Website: walmart
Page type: newsletter-management
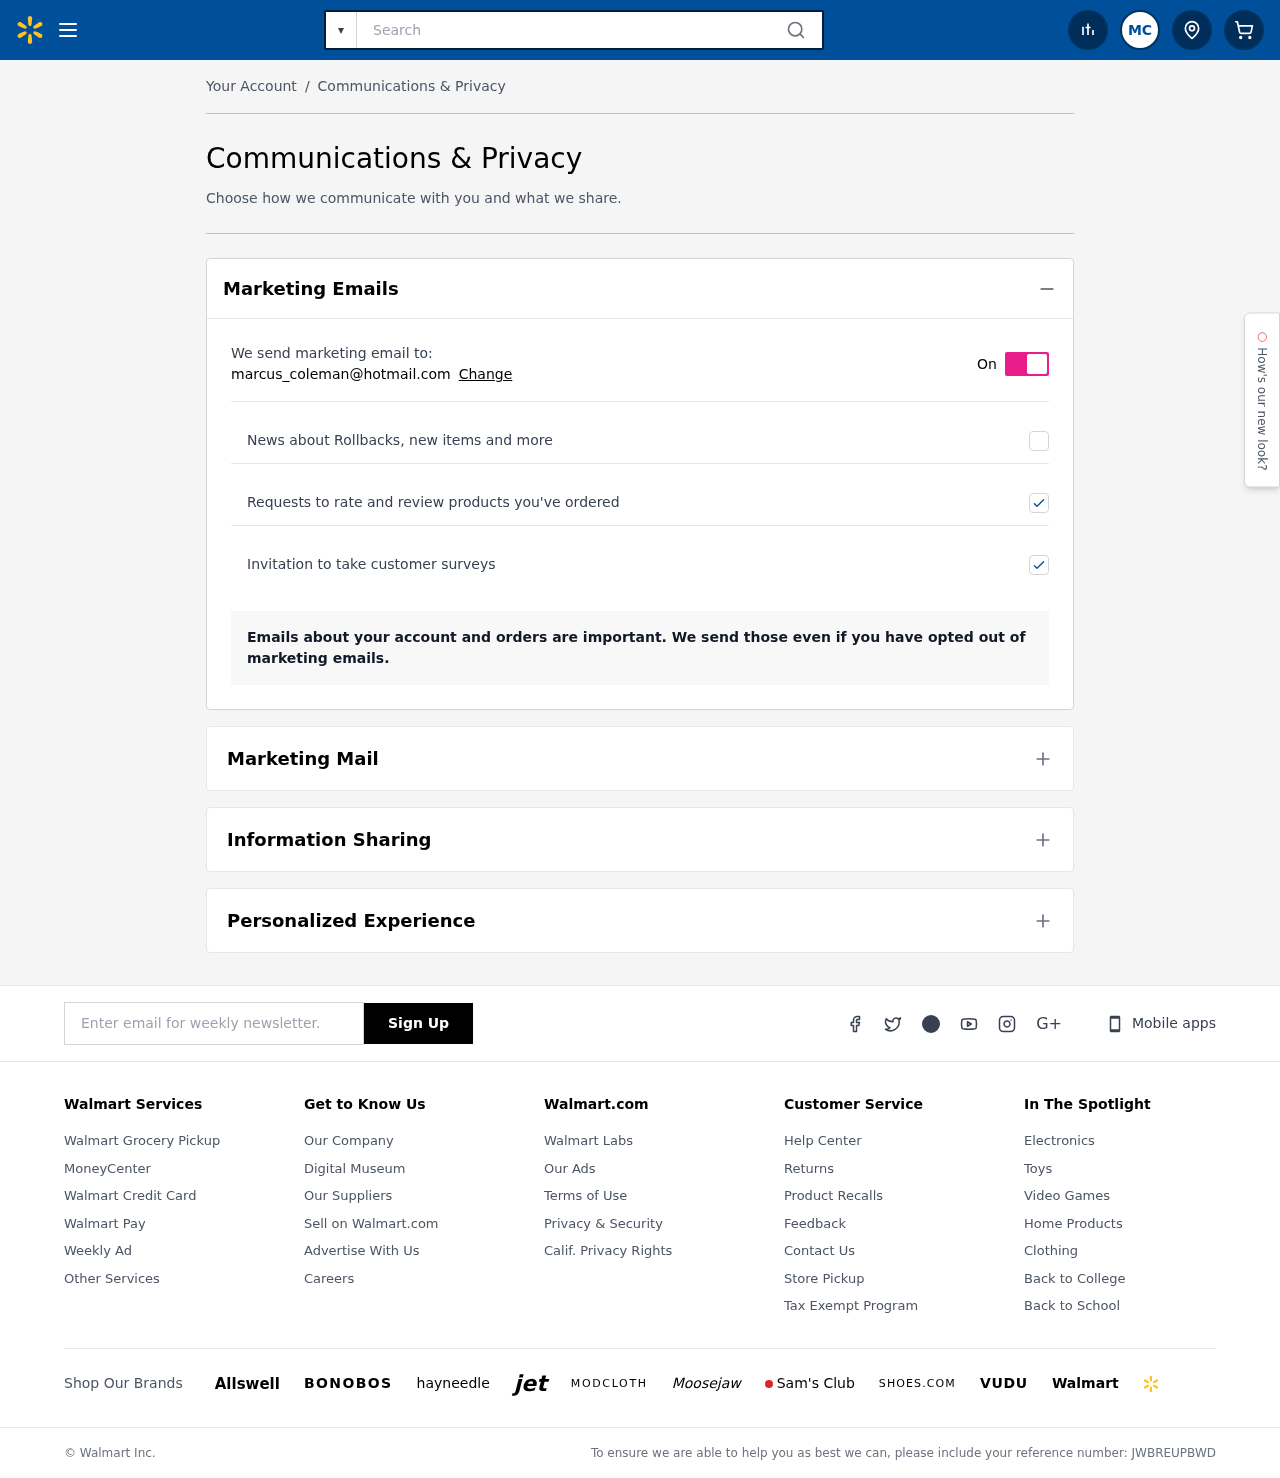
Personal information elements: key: PII_EMAIL
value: marcus_coleman@hotmail.com
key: PII_INITIALS
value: MC
Search elements: key: HEADER_SEARCH
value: Search